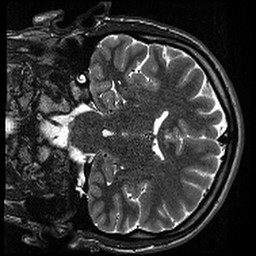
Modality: T2w
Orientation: coronal
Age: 24
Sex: male
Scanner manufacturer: siemens
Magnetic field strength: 3 T
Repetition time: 13.15 s
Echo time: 0.082 s